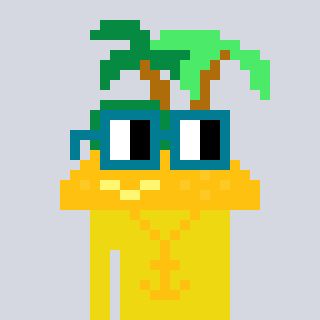
a pixel art character with square dark green glasses, a island-shaped head and a yellow-colored body on a cool background